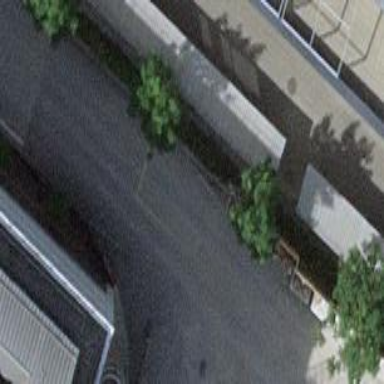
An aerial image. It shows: Bicycle parking area.